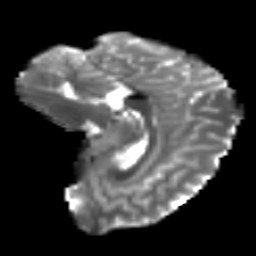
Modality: T2w
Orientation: sagittal
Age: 14
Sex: male
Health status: ill
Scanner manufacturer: ge
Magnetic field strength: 3 T
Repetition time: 6.752 s
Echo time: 0.079 s